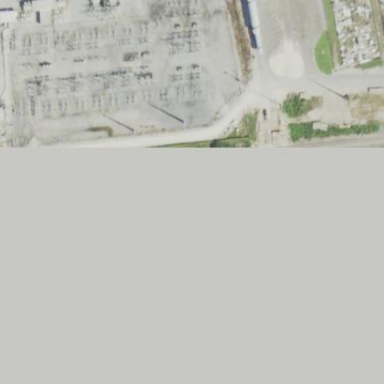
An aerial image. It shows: Outdoor industrial power substation enclosed by fence.